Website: home-depot
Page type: billing-address
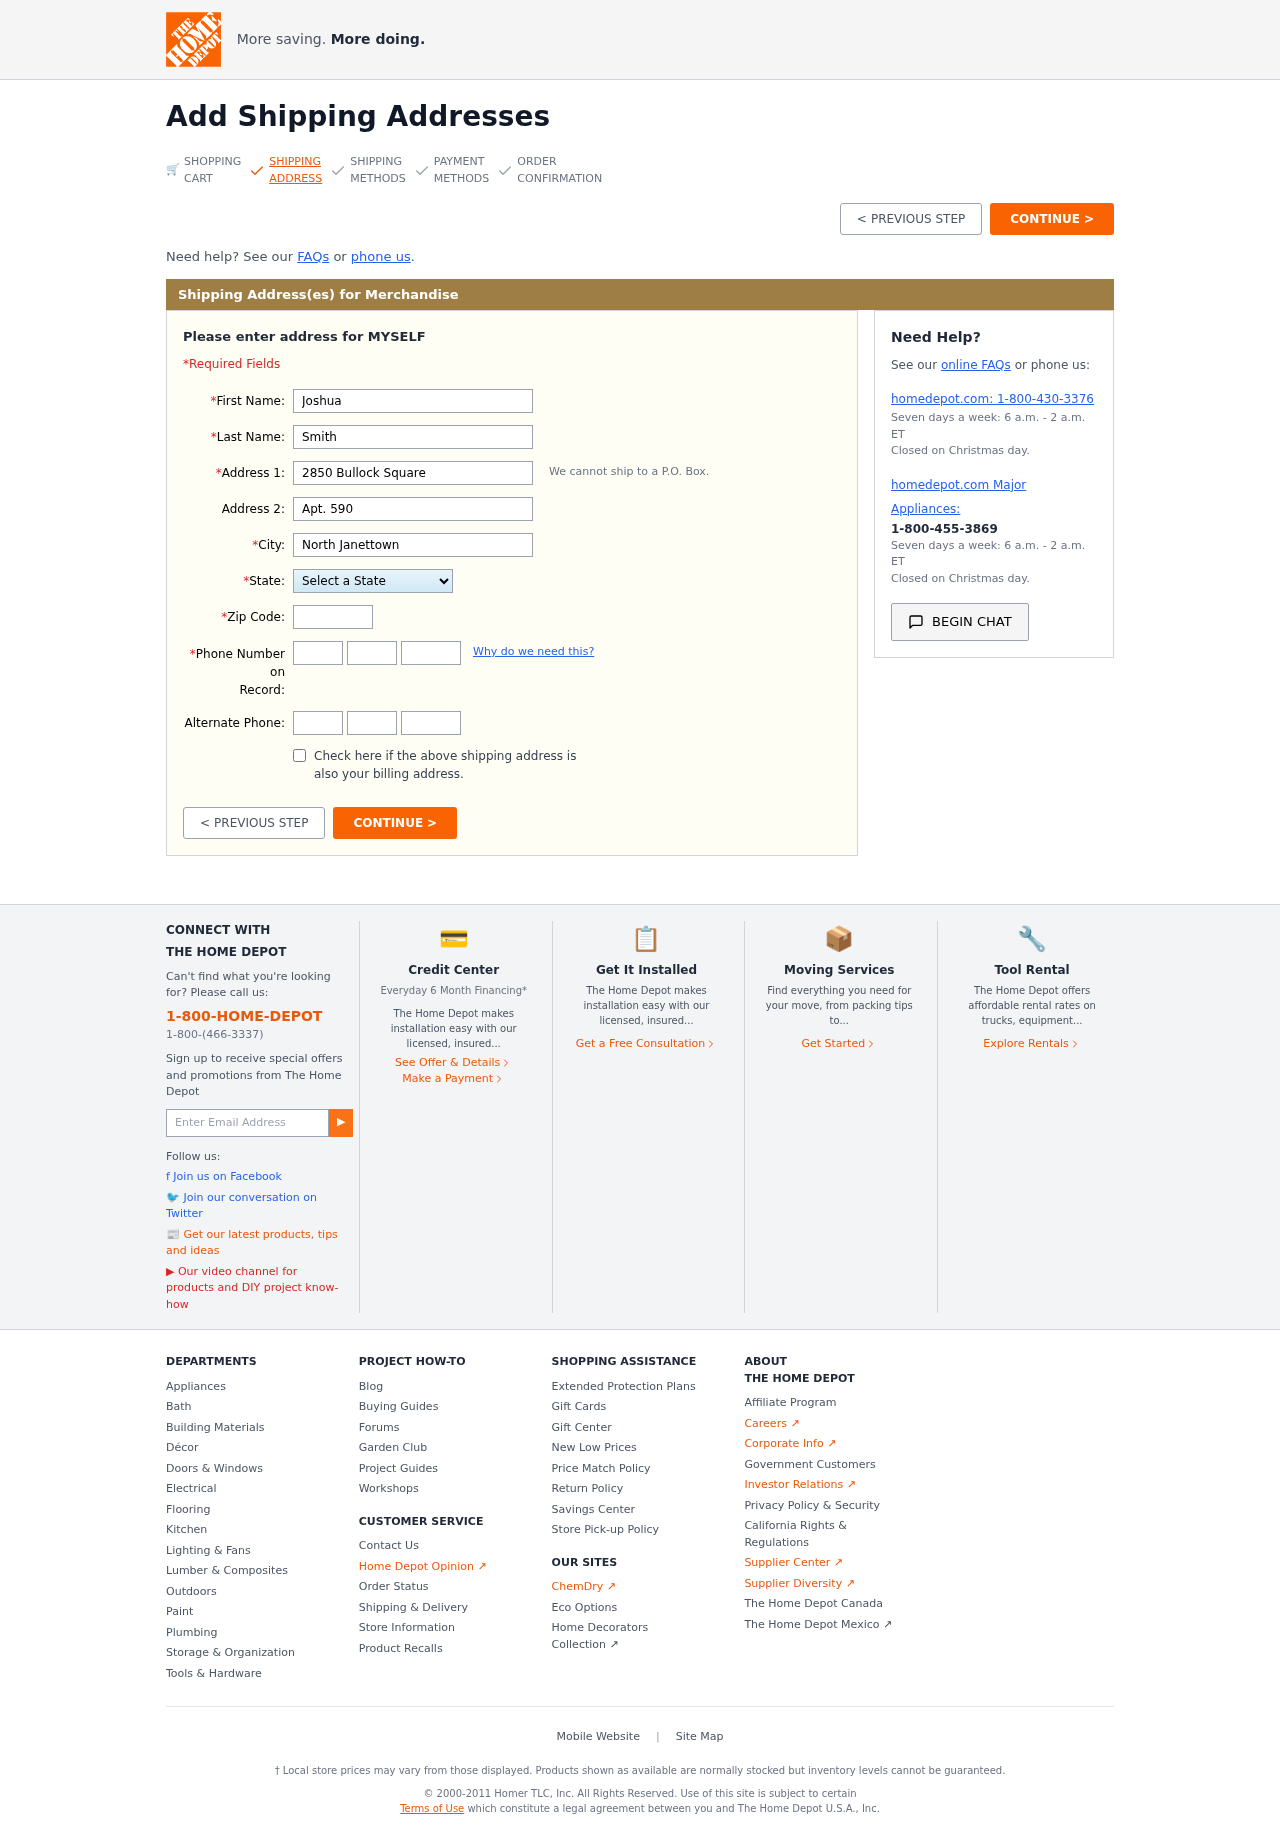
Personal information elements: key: PII_STATE
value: Alaska
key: PII_FIRSTNAME
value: Joshua
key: PII_LASTNAME
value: Smith
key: PII_STREET
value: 2850 Bullock Square
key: PII_STREET2
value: Apt. 590
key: PII_CITY
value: North Janettown
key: PII_POSTCODE
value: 54009
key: PII_PHONE_AREA
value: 597
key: PII_PHONE_PREFIX
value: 258
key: PII_PHONE_LINE
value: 8340